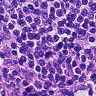
Metastatic tissue present: no